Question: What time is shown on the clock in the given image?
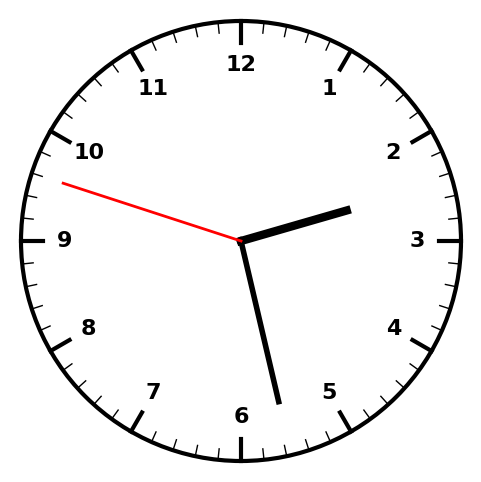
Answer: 02:27:48